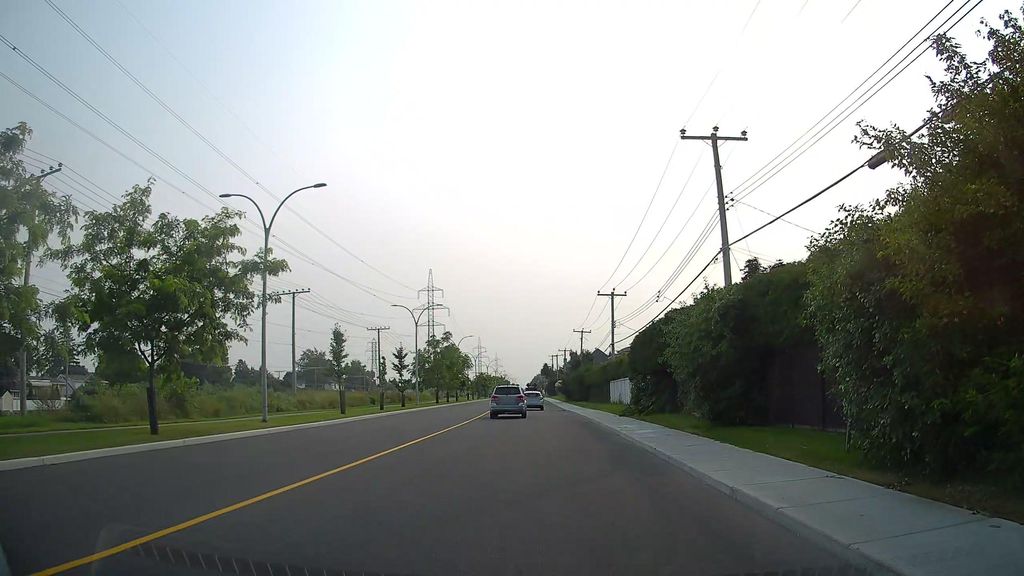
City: montreal